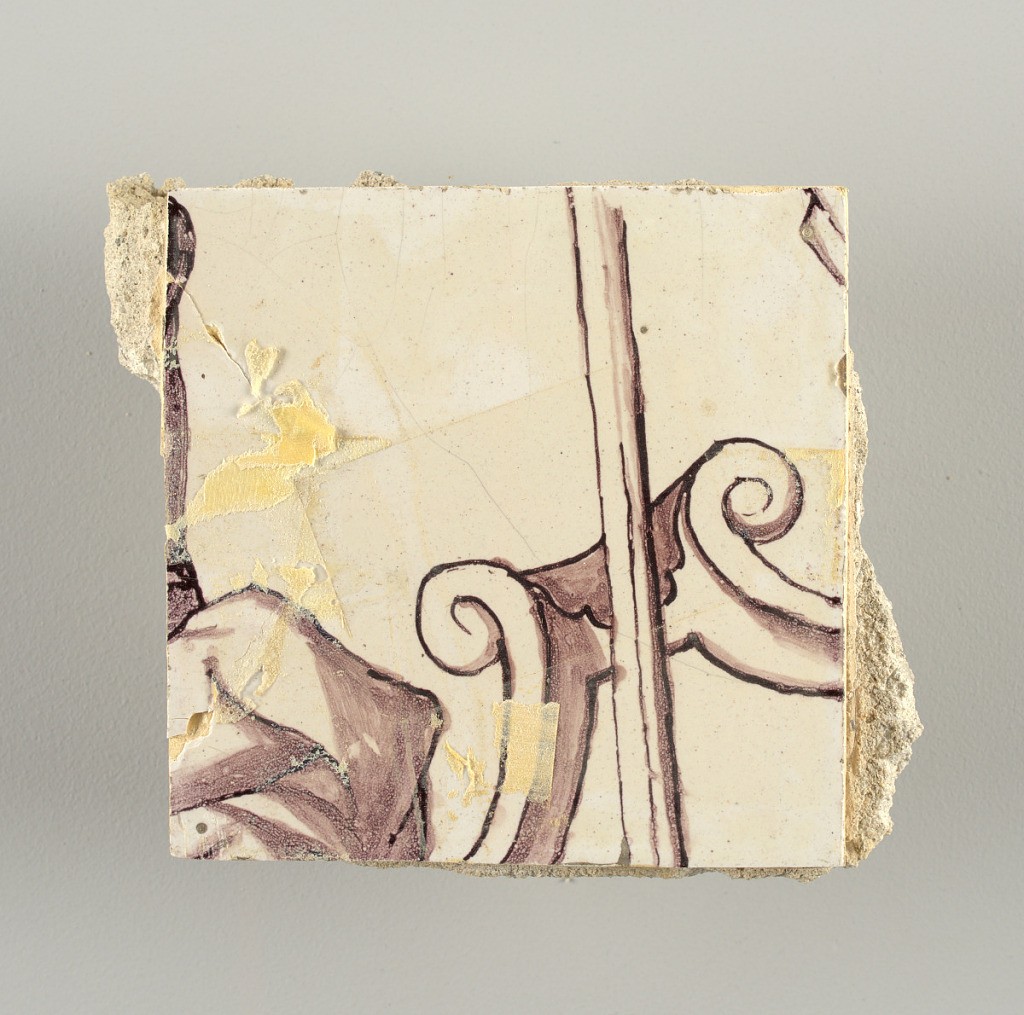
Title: Wall facing
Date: ca. 1725
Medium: tin-glazed earthenware, underglaze
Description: Two vertical rectangles, twenty-three tiles high.  A) Nine tiles wide at top; seven tiles wide at bottom.  B) Ten and one-half tiles wide.

Arabesque design of foliage.  A) with centered figure of Justice under a canopy.  B) with centered urn.